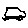
Label: car